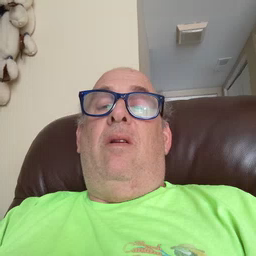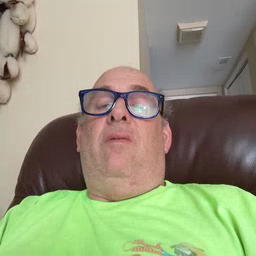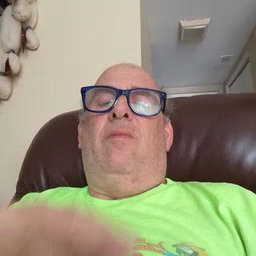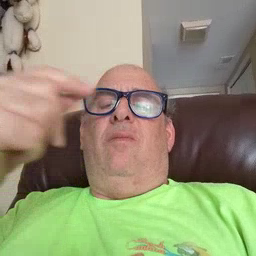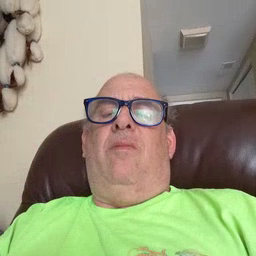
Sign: go